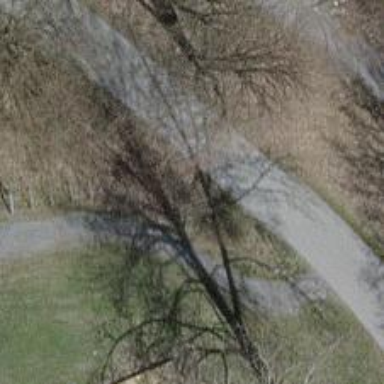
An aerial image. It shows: Path with fine gravel surface.